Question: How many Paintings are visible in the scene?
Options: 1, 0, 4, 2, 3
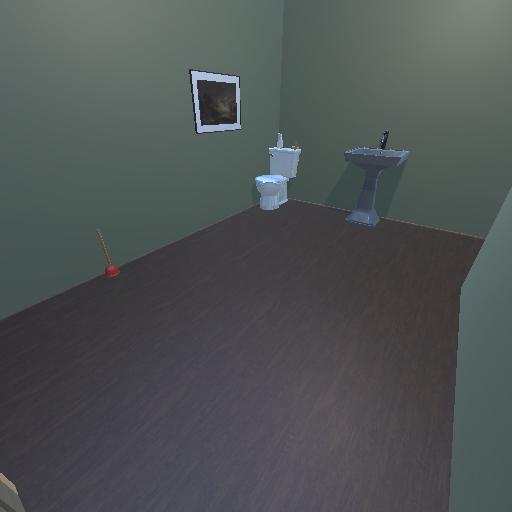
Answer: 1